Pattern: Voronoi
Description: Randomly segment an image based on the ‘closeness’ of pixels to certain features or points.
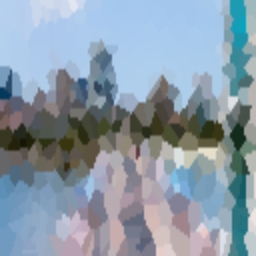
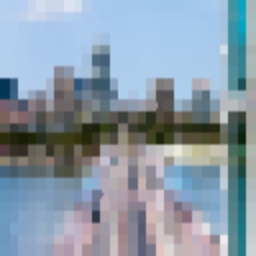
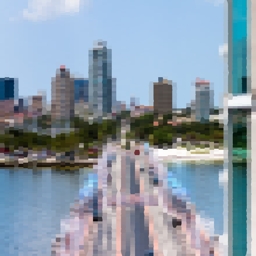
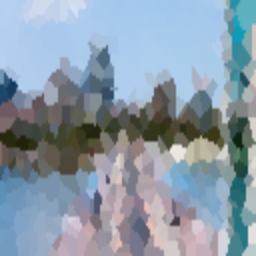